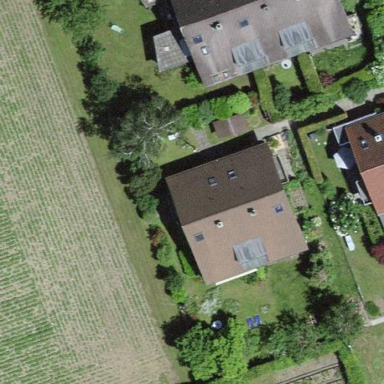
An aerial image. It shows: Terrace building.